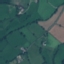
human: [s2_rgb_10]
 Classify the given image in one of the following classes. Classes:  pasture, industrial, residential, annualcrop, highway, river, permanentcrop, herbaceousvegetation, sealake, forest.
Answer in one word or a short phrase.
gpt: Pasture